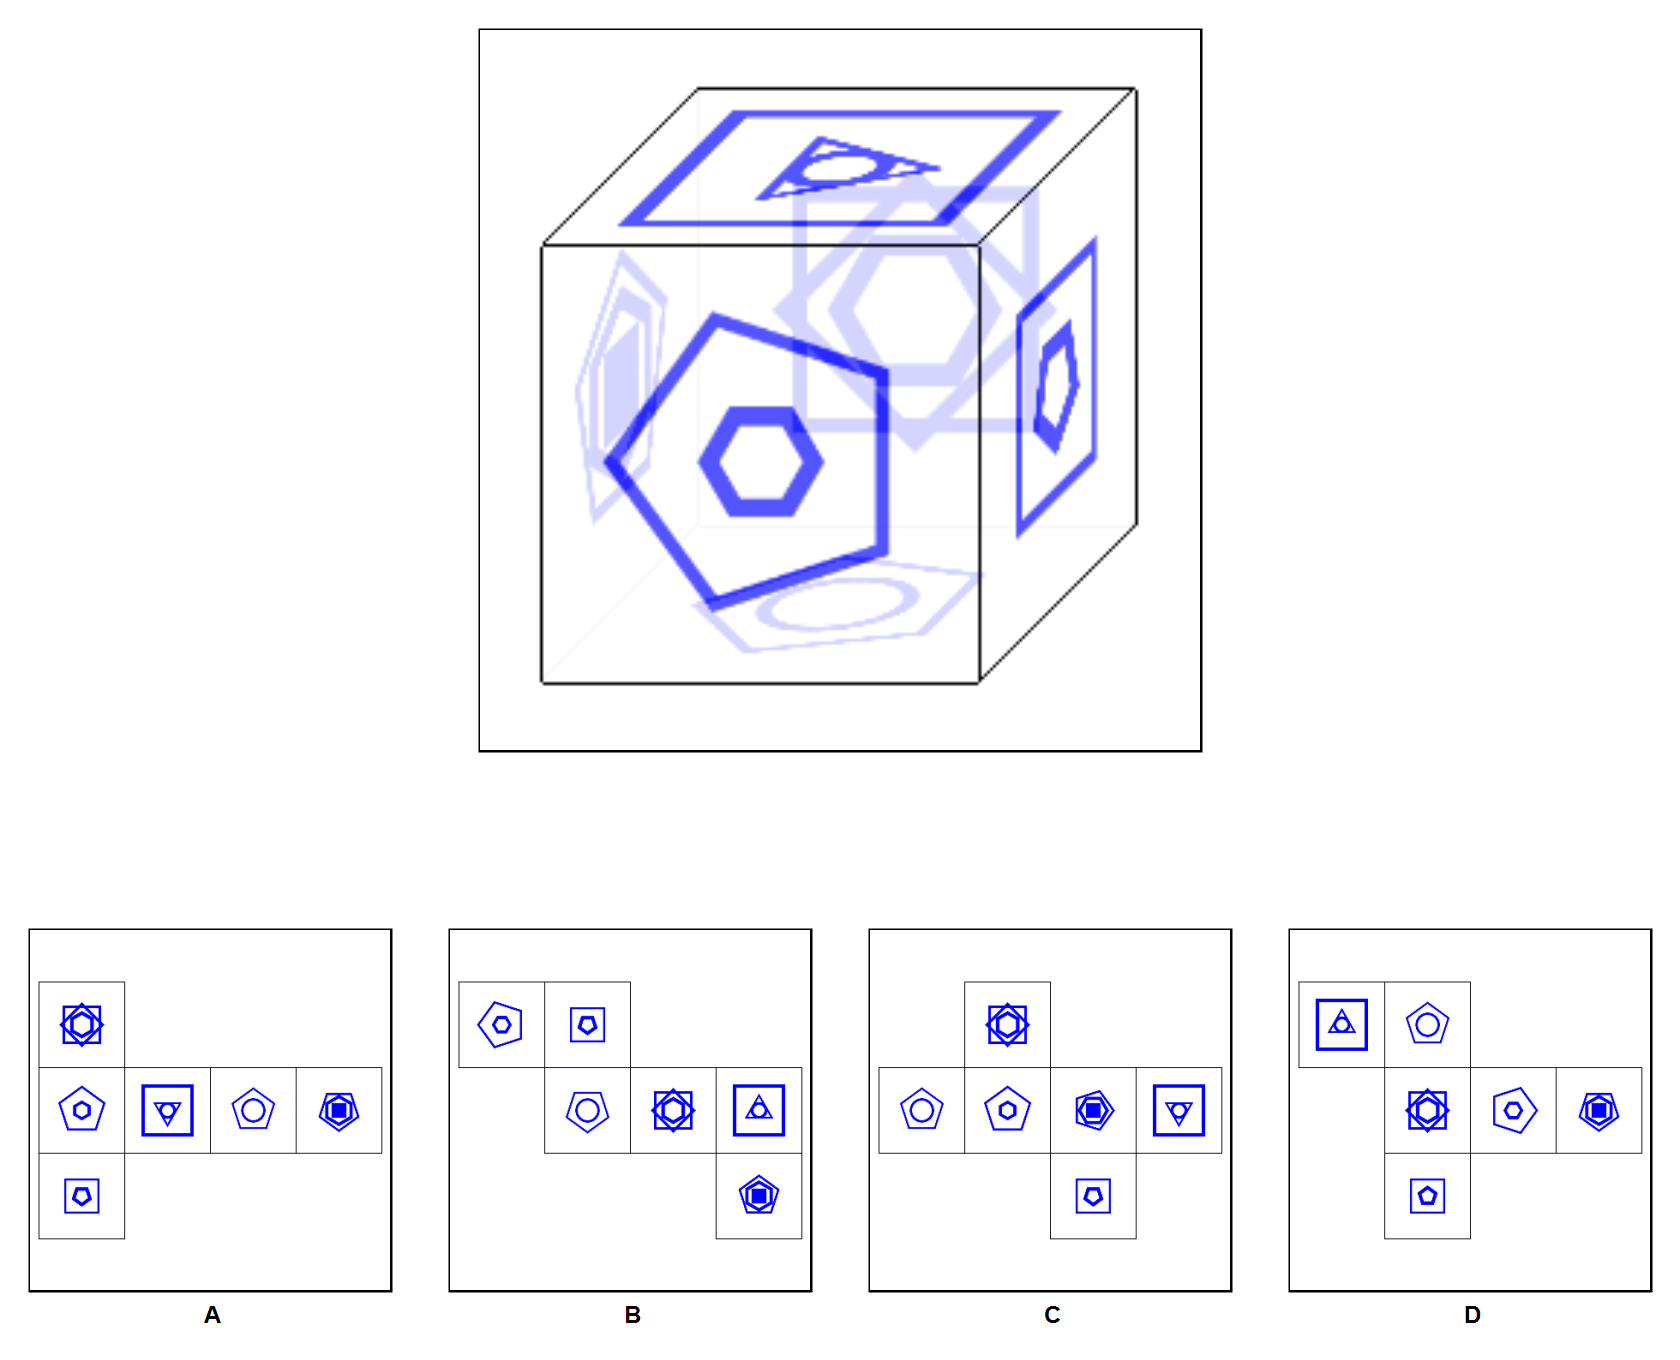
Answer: B